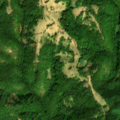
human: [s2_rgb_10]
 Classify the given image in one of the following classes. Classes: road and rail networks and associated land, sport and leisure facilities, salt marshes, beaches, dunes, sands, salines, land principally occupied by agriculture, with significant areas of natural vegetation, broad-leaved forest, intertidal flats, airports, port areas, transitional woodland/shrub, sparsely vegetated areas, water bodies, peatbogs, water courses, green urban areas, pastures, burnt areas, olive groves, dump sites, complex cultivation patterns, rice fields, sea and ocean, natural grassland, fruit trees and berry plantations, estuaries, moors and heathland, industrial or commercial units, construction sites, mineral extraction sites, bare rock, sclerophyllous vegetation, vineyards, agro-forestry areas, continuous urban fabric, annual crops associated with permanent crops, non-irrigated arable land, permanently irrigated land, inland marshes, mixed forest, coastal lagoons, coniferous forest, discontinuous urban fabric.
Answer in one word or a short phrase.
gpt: land principally occupied by agriculture, with significant areas of natural vegetation, broad-leaved forest